Field crop: maize
Growth stage: 2
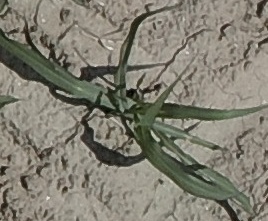
Species: sorghum